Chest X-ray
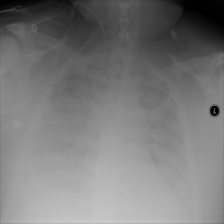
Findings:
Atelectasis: negative
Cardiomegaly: negative
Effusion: negative
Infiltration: negative
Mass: negative
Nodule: negative
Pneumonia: negative
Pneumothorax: negative
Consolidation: negative
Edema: negative
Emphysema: negative
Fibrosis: negative
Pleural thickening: negative
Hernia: negative